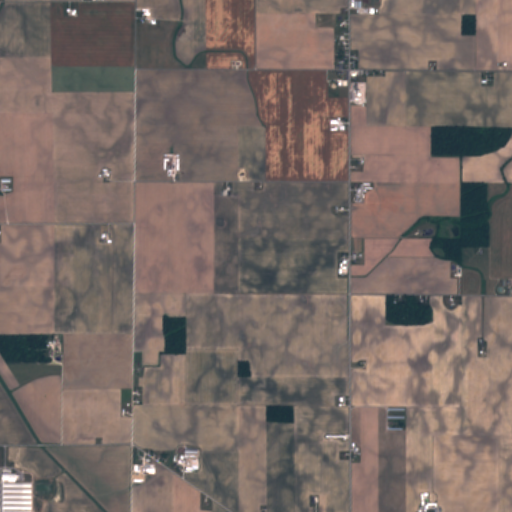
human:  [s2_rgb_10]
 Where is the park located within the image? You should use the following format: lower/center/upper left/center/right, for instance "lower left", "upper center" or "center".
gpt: The park is located in the upper right of the image.
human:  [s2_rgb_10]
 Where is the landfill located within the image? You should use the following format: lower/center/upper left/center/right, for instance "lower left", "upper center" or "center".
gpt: There is no landfill in the image.